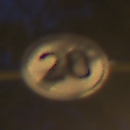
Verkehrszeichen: EndeGeschwindigkeit20
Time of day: Night
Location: Outdoor (Urban)
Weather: Clear
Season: NotSpecified
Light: Artificial